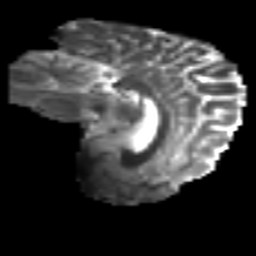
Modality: T2w
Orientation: sagittal
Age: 19
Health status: ill
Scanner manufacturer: philips
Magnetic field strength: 3 T
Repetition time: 9 s
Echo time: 0.127 s